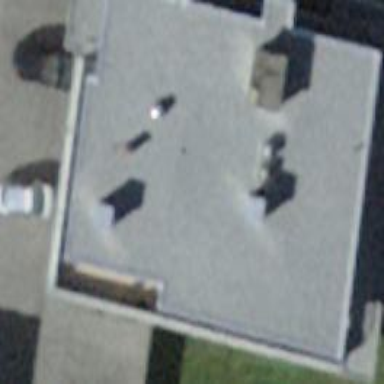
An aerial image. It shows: Building with flat roof.